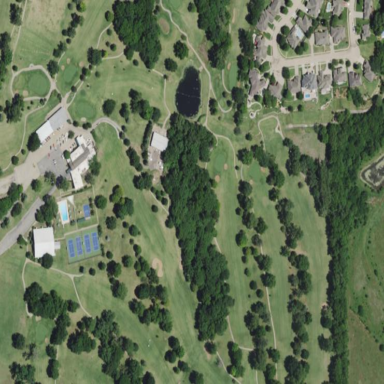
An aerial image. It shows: Golf course surrounded by greenery.